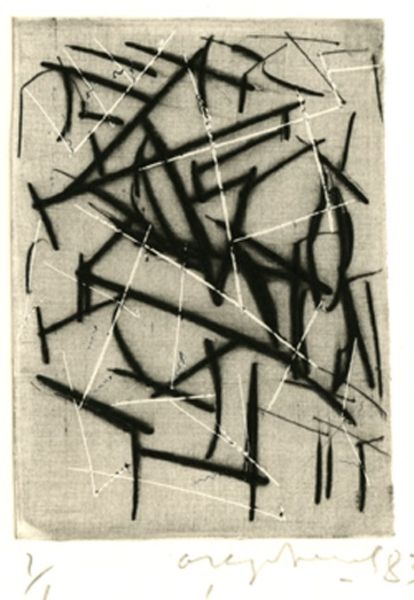
Titel: No. 642, No. 642
Künstler: Oleg Kudriashov
Standort: Amherst (Massachusetts, USA)
Institution: Mead Art Museum, Amherst College
Schlagwörter: beige, white, black, expressionism, painting, black and white, color, line, monochrome, cross, abstract, ink, form, forms, lines, contrast, abstract expressionism, curves, crosses, oil on canvas, curve, kline, scratcg, scratch, kilne, abstractionism, 1983, random, bare canvas, malevich